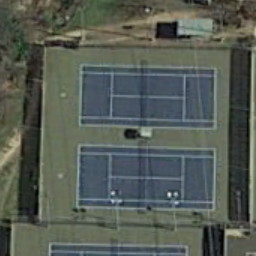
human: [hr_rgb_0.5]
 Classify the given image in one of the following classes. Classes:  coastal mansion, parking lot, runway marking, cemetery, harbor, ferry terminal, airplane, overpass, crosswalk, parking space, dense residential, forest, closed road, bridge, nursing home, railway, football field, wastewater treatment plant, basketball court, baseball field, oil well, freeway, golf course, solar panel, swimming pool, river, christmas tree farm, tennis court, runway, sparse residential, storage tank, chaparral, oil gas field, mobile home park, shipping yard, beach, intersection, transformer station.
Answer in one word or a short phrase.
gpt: tennis court